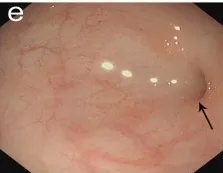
(100x) (d-f) Gastrointestinal endoscopic pictures and the pathological sections in follow-up visit. (e) Enteroscopic pictures showed inflammatory hyperplasia (arrow: hyperplasia).
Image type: endoscopy (gi_endoscopy)